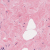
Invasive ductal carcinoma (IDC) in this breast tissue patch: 1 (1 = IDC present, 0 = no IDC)